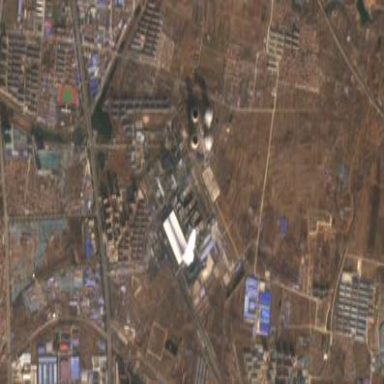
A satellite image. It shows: Industrial area with coal-powered plant.